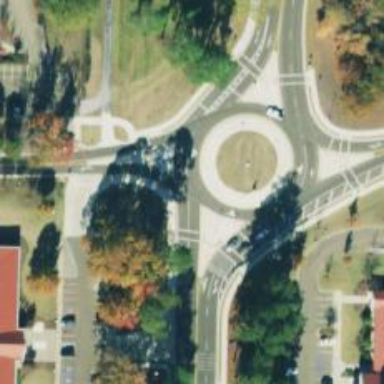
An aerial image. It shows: Tertiary road that leads to roundabout.